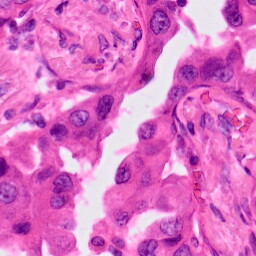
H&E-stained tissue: Lung